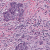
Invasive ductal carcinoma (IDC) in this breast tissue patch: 1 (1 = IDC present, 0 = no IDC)